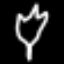
Label: leaf